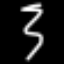
Label: squiggle